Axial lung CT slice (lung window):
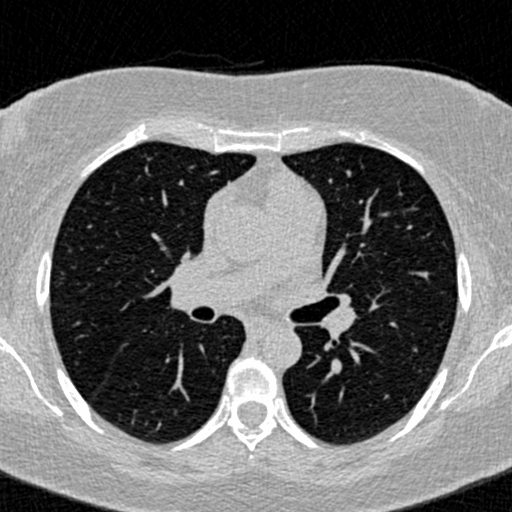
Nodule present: no